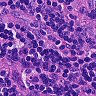
Metastatic tissue present: no